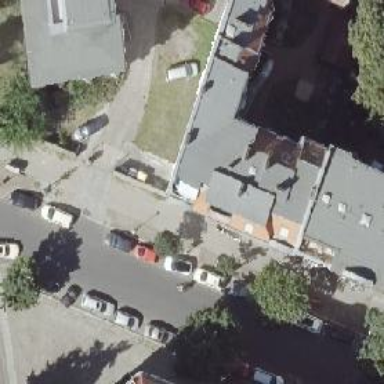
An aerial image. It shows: Building with apartments featuring unique double saltbox roof shape.